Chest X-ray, PA view. Patient: 22 years old, sex F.
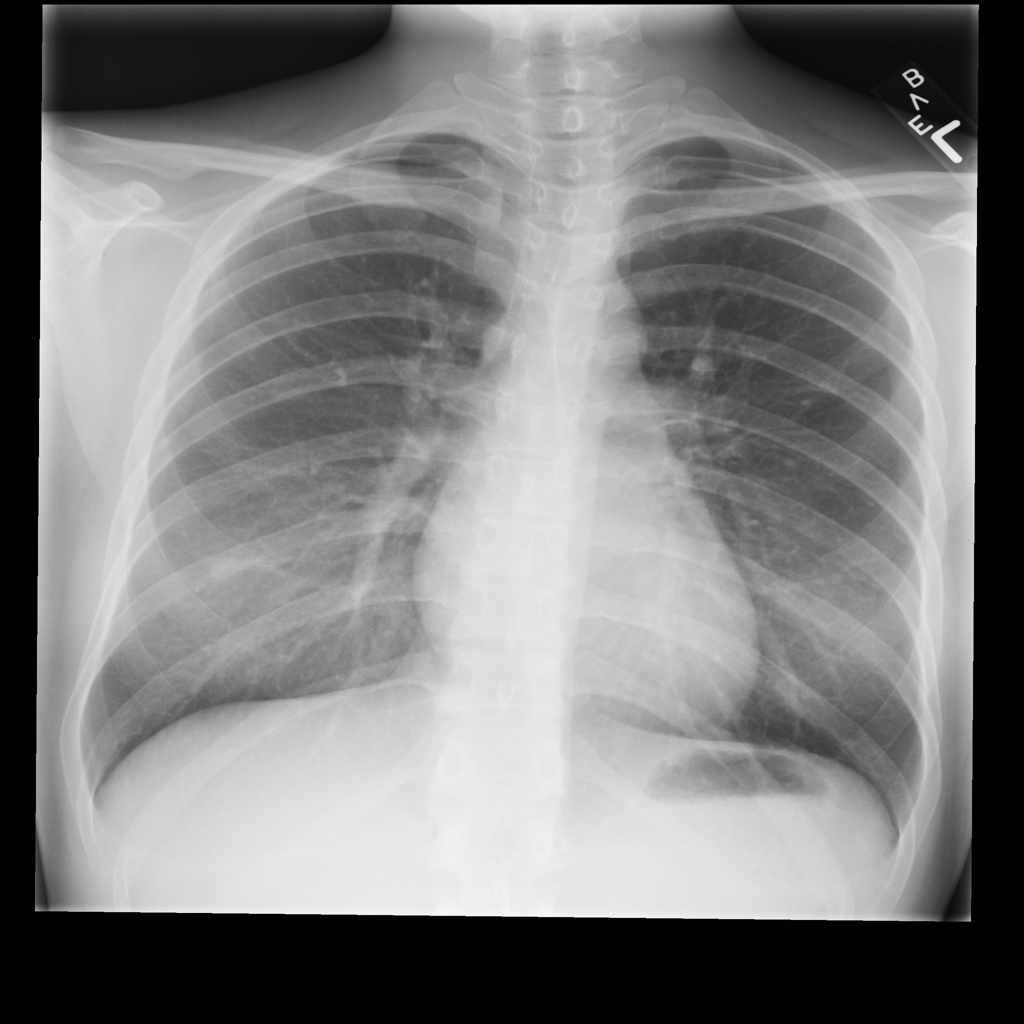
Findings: No Finding